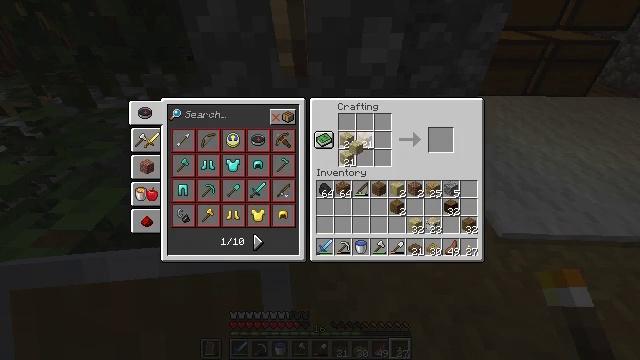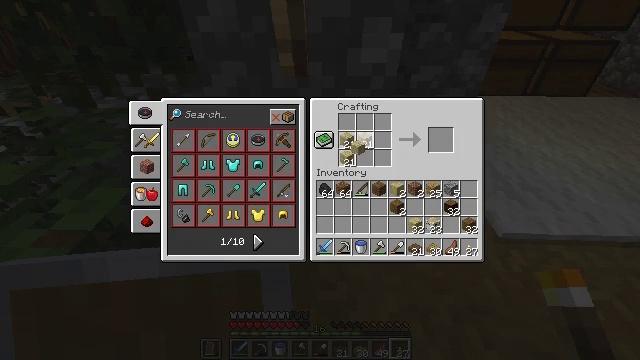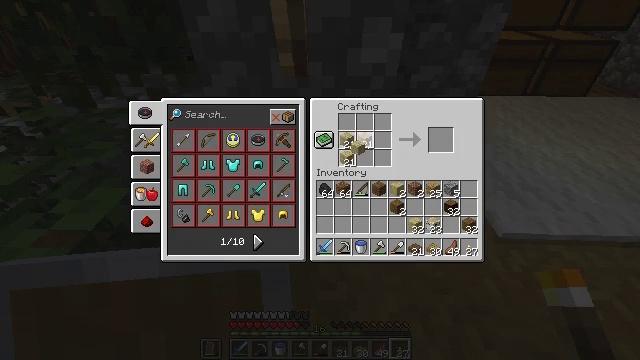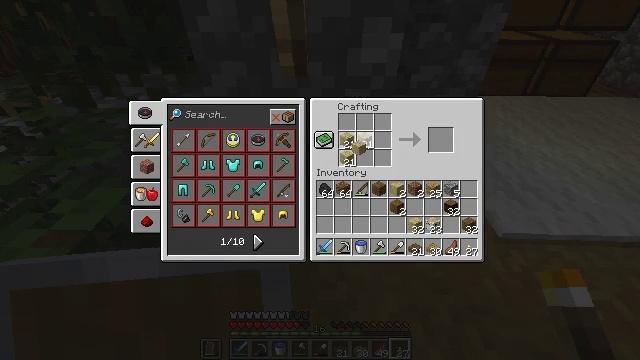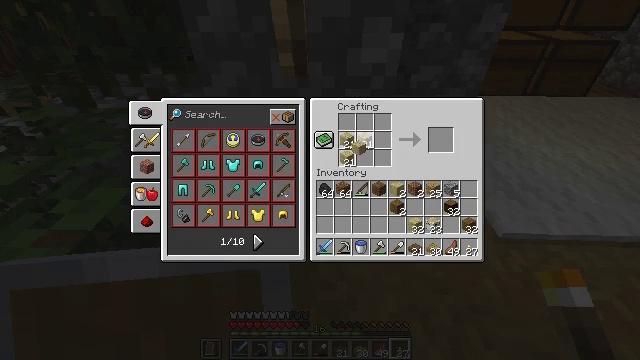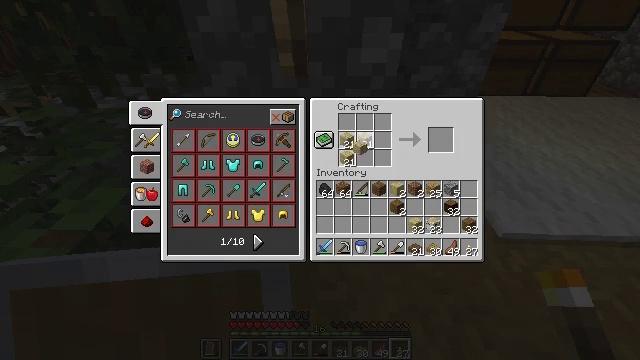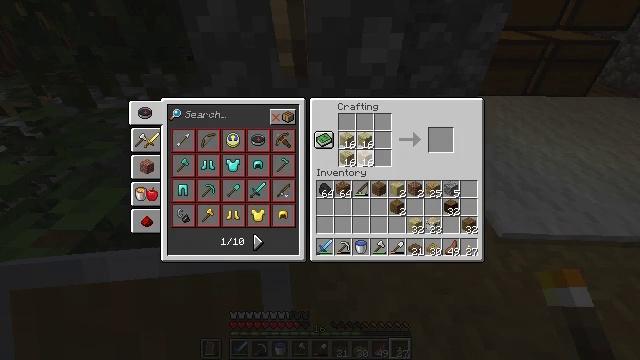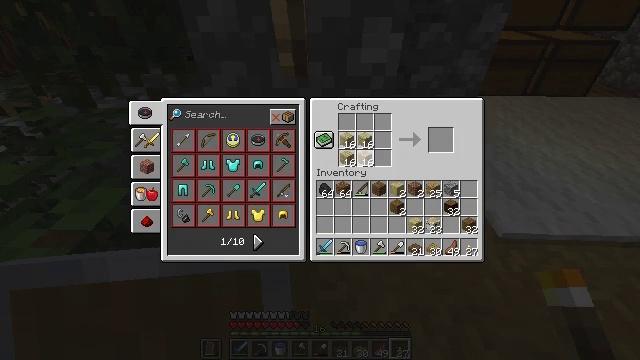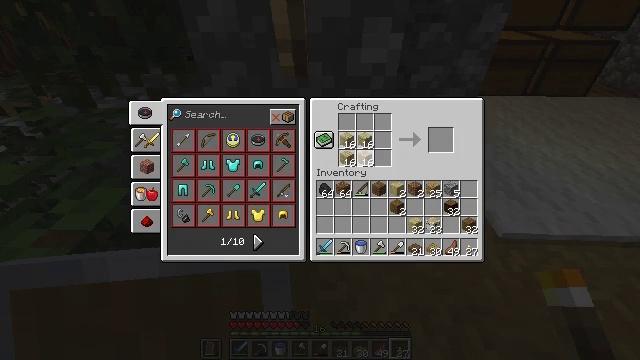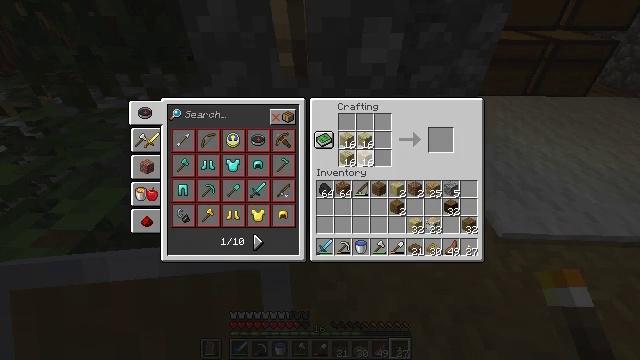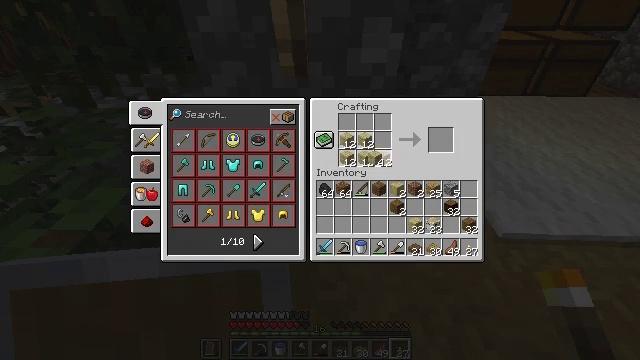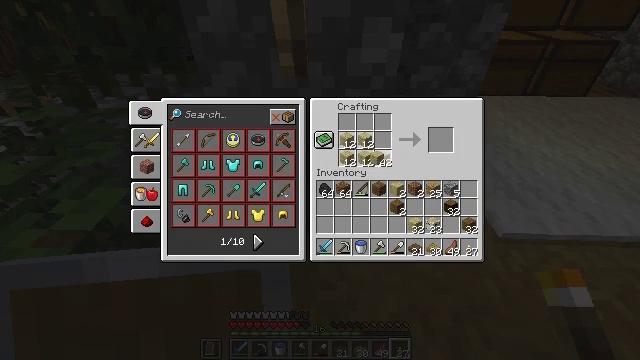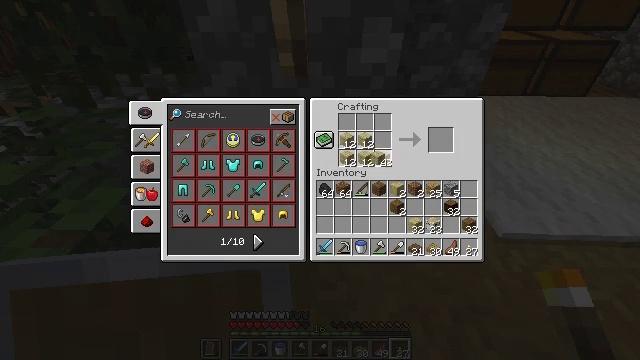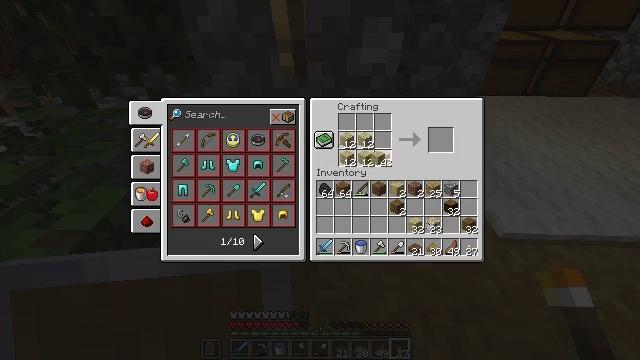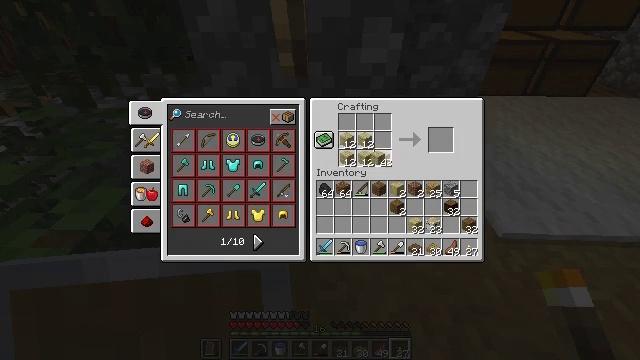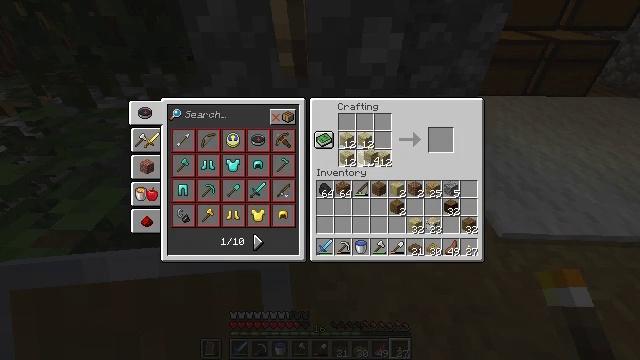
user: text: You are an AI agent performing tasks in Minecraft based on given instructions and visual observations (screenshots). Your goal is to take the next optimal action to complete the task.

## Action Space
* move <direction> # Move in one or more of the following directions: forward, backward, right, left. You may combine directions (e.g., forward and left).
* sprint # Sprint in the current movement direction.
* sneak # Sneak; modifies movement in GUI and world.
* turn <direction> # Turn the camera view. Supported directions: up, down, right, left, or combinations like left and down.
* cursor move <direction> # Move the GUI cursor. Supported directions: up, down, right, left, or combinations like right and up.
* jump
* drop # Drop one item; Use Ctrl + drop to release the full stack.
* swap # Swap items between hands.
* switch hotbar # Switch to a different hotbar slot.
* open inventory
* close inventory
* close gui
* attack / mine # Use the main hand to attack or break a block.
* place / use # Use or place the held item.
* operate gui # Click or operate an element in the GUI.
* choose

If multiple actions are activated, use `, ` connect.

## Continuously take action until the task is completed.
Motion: motion action
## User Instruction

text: Put birch planks in the crafting grid to craft birch stairs.
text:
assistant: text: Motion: operate gui
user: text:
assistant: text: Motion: operate gui
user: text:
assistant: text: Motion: operate gui
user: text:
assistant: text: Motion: operate gui
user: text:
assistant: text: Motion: operate gui
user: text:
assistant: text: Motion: operate gui
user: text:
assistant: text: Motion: operate gui
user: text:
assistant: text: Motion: operate gui
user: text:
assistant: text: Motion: operate gui
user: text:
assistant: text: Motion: operate gui
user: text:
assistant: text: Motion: operate gui
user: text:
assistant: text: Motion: operate gui
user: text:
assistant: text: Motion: operate gui
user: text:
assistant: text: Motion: operate gui
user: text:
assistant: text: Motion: cursor move left, operate gui
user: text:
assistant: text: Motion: operate gui
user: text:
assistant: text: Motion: cursor move up, operate gui
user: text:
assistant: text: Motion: operate gui
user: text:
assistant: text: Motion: operate gui
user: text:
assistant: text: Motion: operate gui
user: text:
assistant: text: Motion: operate gui
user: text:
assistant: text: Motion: operate gui
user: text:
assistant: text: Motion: operate gui
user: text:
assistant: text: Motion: operate gui
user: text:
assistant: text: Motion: operate gui
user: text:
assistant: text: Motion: operate gui
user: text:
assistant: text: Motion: operate gui
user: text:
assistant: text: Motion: cursor move down
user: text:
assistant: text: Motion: cursor move right and down
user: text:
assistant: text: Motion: cursor move right and down